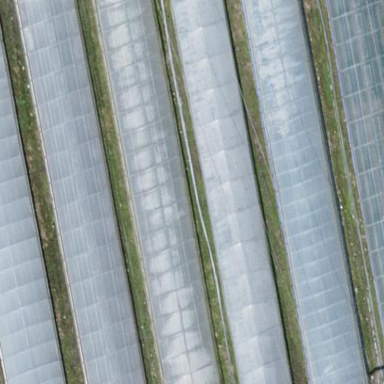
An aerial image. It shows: Greenhouse.